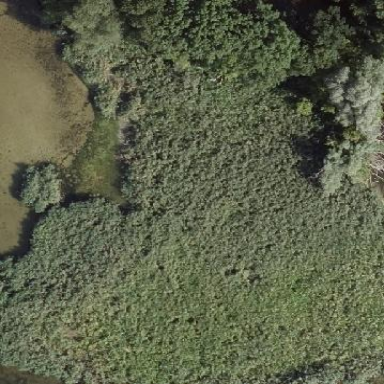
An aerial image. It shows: Reedbed wetland area.